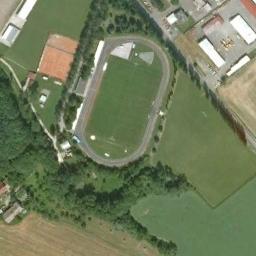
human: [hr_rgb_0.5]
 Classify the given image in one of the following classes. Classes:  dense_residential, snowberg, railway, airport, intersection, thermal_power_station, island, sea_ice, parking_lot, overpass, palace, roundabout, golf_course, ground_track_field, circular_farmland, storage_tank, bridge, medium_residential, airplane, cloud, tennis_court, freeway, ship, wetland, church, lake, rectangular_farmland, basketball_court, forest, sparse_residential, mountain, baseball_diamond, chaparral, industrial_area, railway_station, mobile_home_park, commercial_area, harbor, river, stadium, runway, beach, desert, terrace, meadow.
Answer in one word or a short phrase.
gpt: ground_track_field